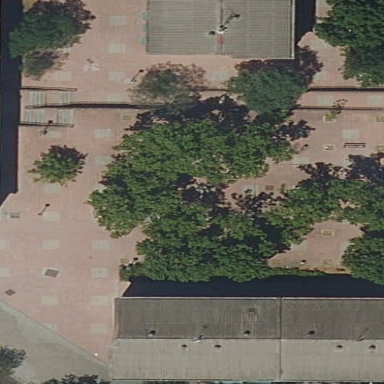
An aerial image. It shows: Square.